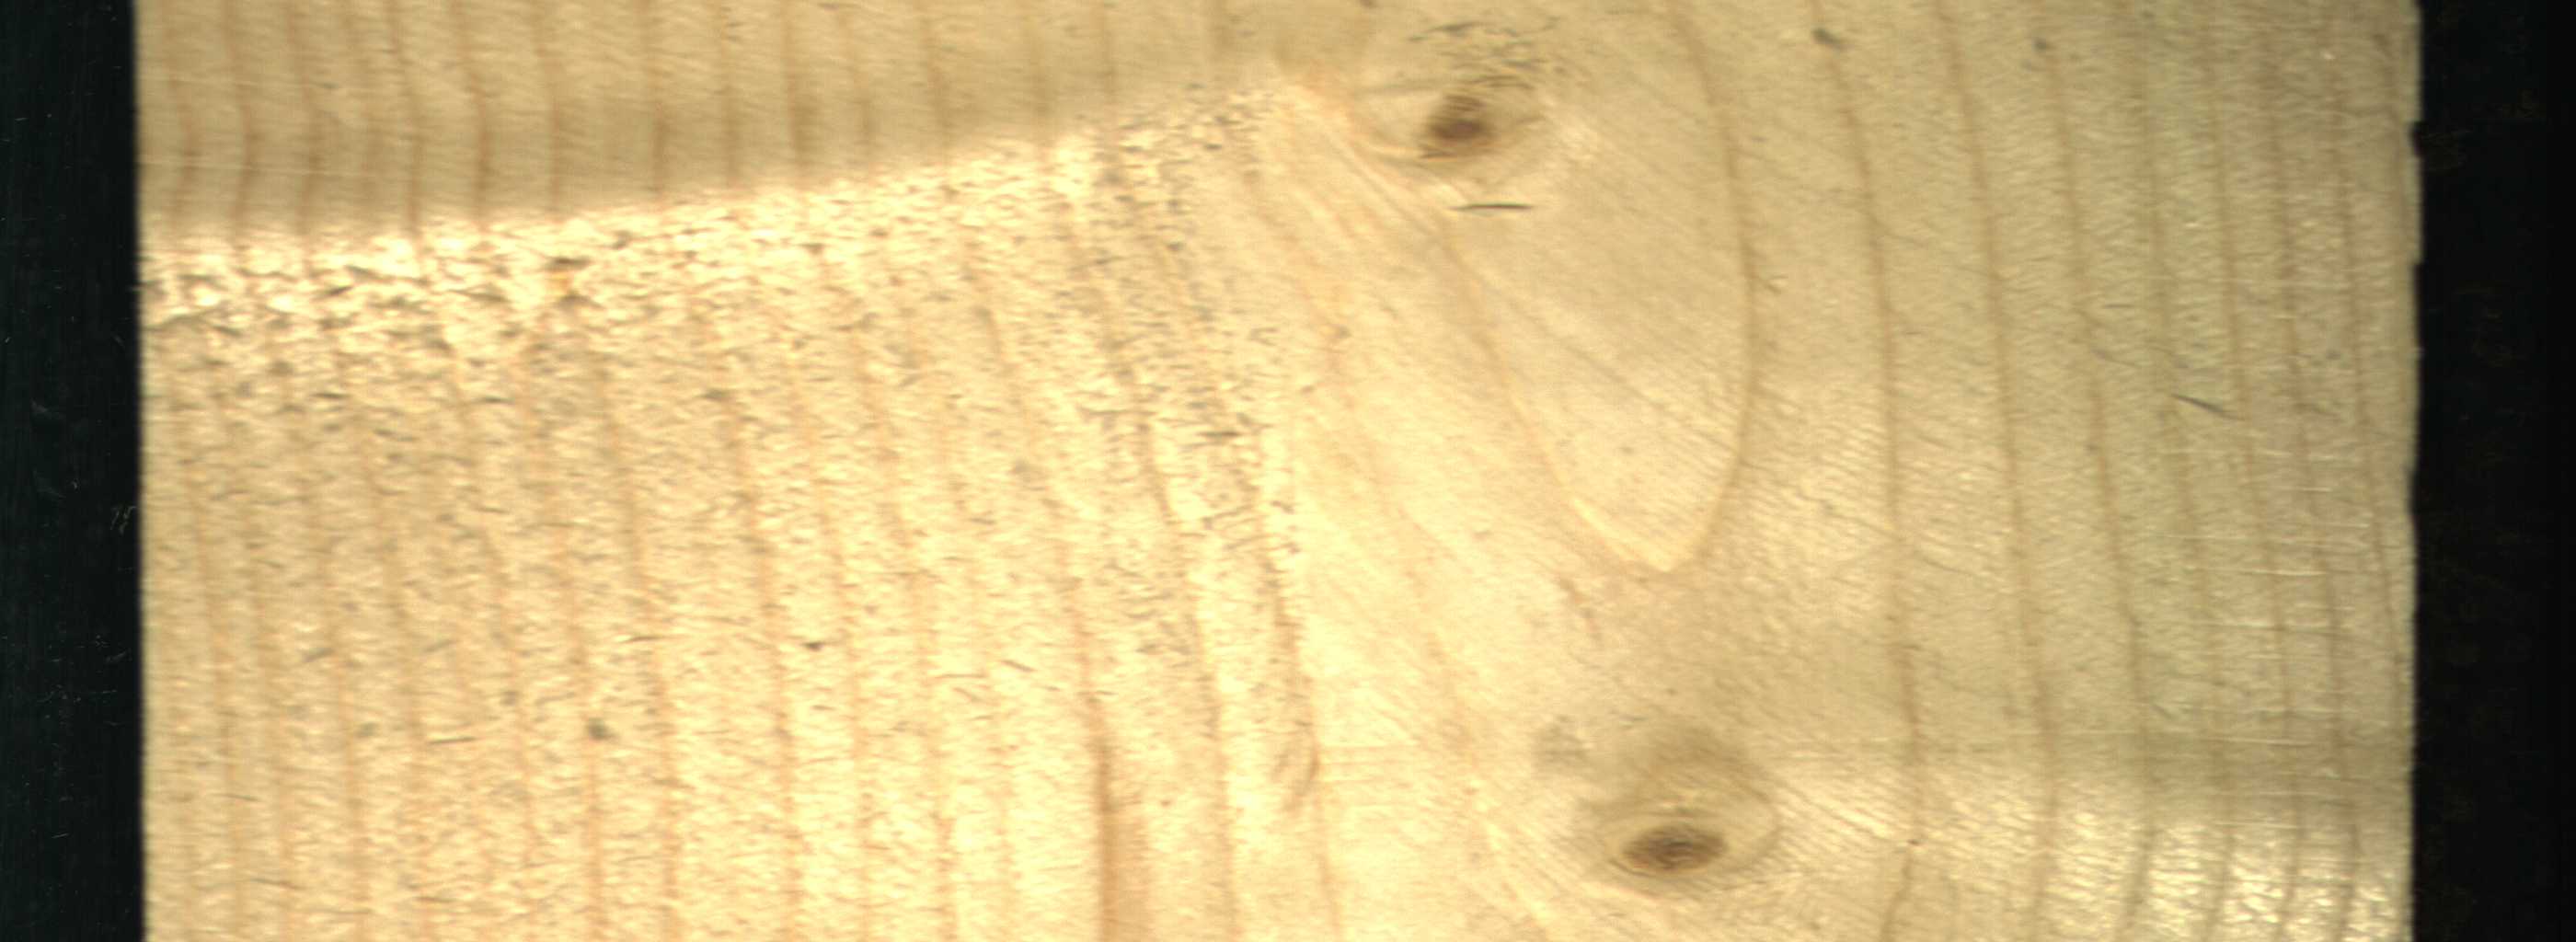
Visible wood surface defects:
Live_Knot
Live_Knot